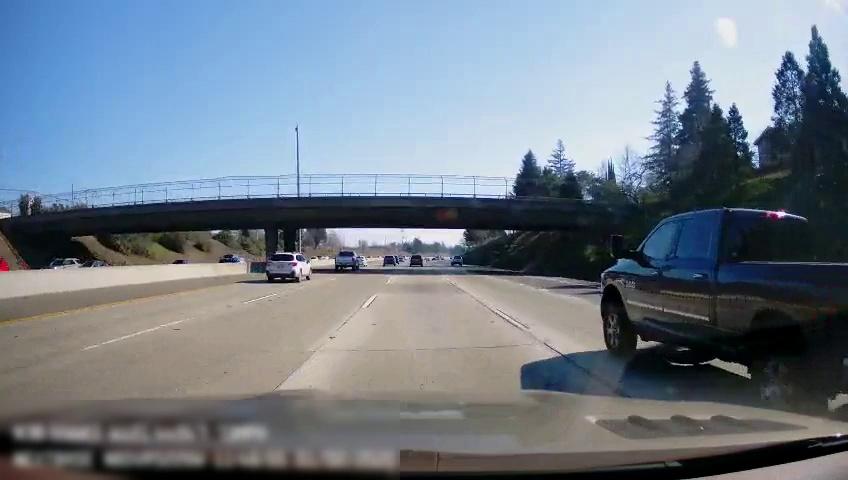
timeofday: Day
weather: Sunny
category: Drivable Space
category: Vehicles | SUV
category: Vehicles | SUV
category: Vehicles | SUV
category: Vehicles | SUV
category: Vehicles | Van
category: Vehicles | Car
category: Vehicles | SUV
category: Vehicles | SUV
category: Vehicles | SUV
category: Vehicles | SUV
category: Vehicles | Truck
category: Vehicles | Car
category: Lanes | Alternate Lane
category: Lanes | Alternate Lane
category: Lanes | Alternate Lane
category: Lanes | Alternate Lane
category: Lanes | Current Lane
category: Lanes | Alternate Lane